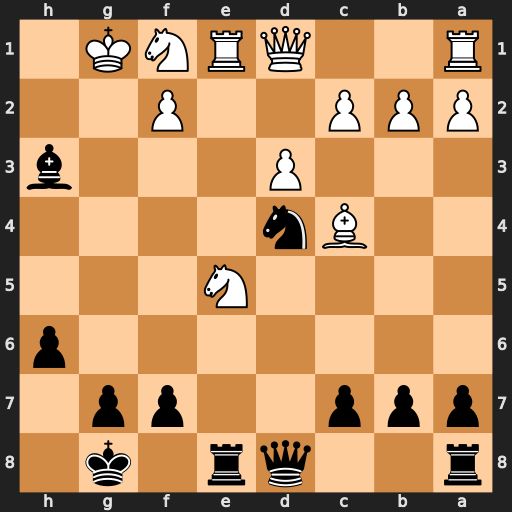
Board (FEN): r2qr1k1/ppp2pp1/7p/4N3/2Bn4/3P3b/PPP2P2/R2QRNK1
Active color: b
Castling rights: -
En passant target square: -
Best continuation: Qg5+ Ng3 Rxe5 Rxe5 Qxe5